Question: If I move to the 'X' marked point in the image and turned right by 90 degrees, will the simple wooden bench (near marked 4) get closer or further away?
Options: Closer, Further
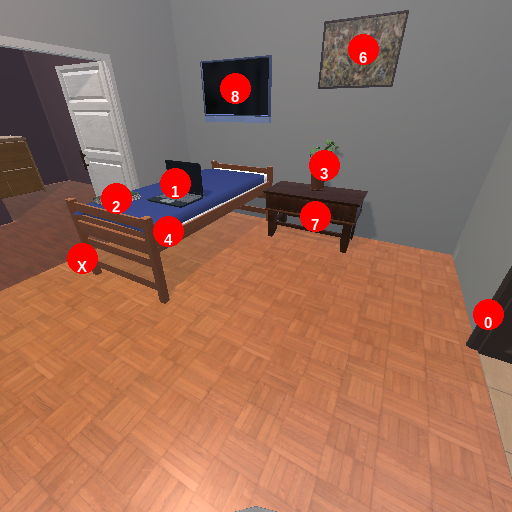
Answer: Closer